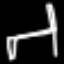
Label: chair